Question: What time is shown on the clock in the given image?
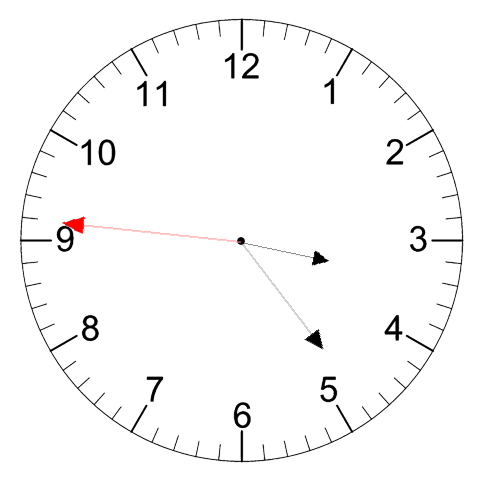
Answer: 03:23:46